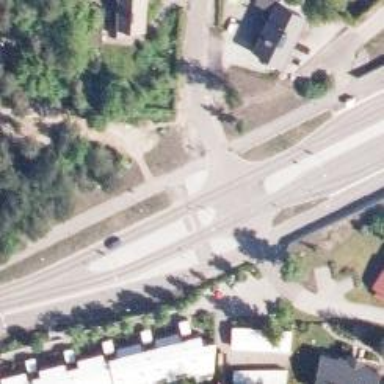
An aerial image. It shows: Asphalt cycleway.